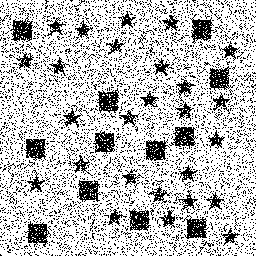
Squares: 12
Triangles: 0
Stars: 26
Total shapes: 38